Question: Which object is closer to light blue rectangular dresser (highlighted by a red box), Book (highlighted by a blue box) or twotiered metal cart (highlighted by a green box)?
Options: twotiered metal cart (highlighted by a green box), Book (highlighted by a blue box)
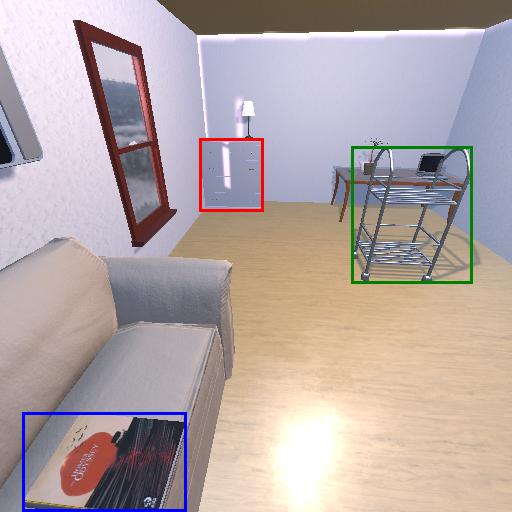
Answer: twotiered metal cart (highlighted by a green box)